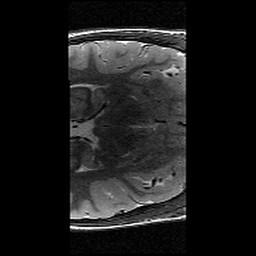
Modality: T2w
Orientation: axial
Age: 11
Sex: male
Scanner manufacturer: siemens
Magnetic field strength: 3 T
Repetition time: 9.23 s
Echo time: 0.067 s